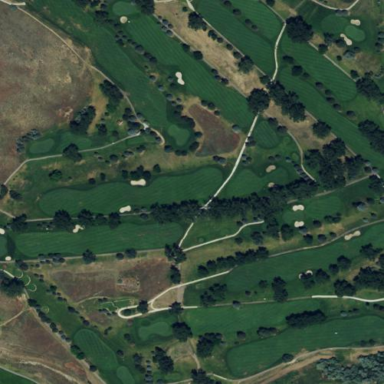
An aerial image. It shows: Golf course.